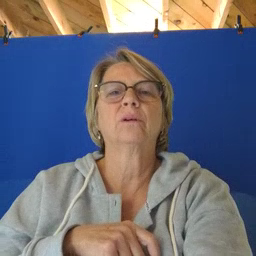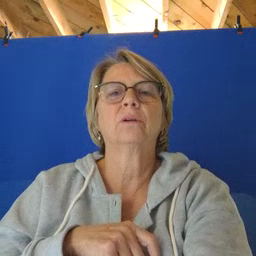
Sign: haveto